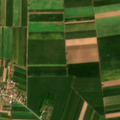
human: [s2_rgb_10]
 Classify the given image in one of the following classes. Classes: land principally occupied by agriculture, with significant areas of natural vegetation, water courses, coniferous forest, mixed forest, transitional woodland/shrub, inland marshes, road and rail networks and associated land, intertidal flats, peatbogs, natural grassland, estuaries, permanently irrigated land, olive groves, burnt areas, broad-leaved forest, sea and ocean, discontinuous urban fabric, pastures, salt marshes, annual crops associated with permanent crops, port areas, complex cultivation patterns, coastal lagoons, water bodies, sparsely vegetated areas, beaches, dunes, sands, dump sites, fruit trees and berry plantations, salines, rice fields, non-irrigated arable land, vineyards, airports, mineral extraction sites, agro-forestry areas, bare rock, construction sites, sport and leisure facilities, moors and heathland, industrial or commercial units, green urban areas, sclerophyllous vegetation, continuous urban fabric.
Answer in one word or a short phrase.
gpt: discontinuous urban fabric, non-irrigated arable land, complex cultivation patterns